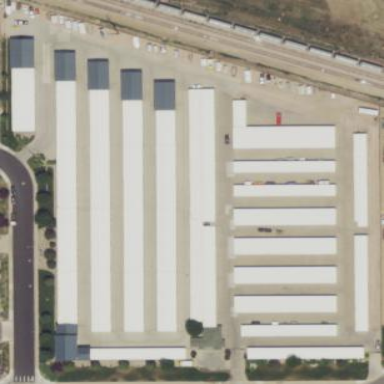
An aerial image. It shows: Storage rental shop.